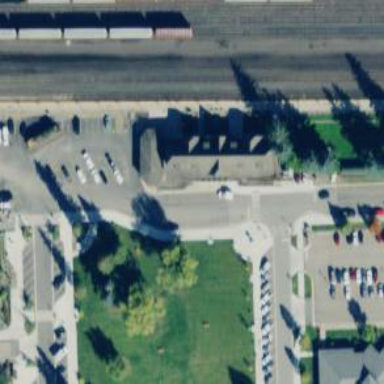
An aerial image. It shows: Car rental facility.